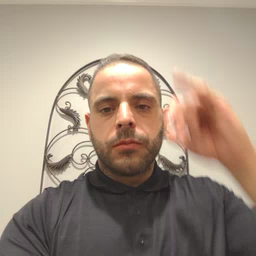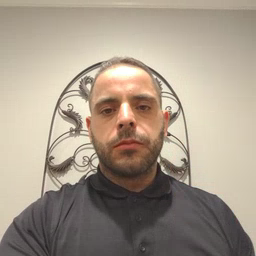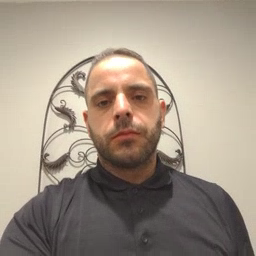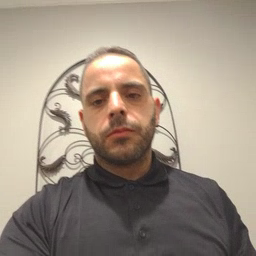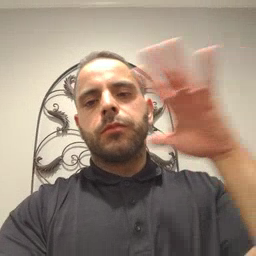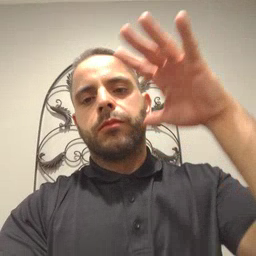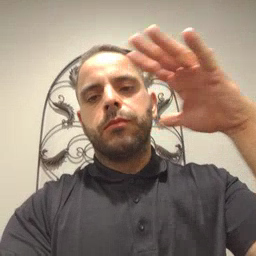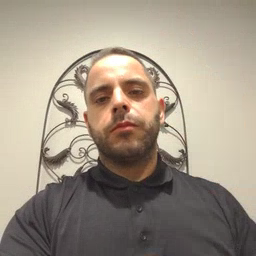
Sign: alligator